Question: '''
Try
Dim SQLconnect As New SQLite.SQLiteConnection()
Dim SQLcommand As SQLiteCommand
SQLconnect.ConnectionString = "Data Source=" & Application.StartupPath & "\Database\db" & ";"
SQLconnect.Open() ' VS highlights this line
SQLcommand = SQLconnect.CreateCommand
SQLcommand.CommandText = "INSERT INTO Table1 (Status) VALUES ('Enabled')"
SQLcommand.ExecuteNonQuery()
SQLcommand.Dispose()
SQLconnect.Close()
Catch ex As Exception
MsgBox("Error: Operation unsuccessfull")
End Try
'''
Getting an error when I try to insert data in to the databse,
Error: The type initializer for 'System.Transactions.Diagnostics.DiagnosticTrace' threw an exception.
How Can I solve this problem ?

I tried it without using Try Catch Block
'''
Dim sqlConnection As New SQLite.SQLiteConnection()
Dim sqlCommand As New SQLiteCommand
sqlConnection.ConnectionString = "Data Source=db.s3db" 'is it because of the extension of the database ?
sqlConnection.Open()
sqlCommand = sqlConnection.CreateCommand()
sqlCommand.CommandText = "INSERT INTO Table1 (Status) VALUES ('Enabled')"
sqlConnection.Close()
'''
Is it because of the database extension ? I used sqlite Admin to create tables
I just tried it out in VS 2008, it works flawlessly. Why is it not working in VS 2010. Does it something have to do with app.config file ? or .net framework 4 ?
This is what I added in the app.config file
'''
<?xml version="1.0"?>
<configuration>
<startup useLegacyV2RuntimeActivationPolicy="true">
<supportedRuntime version="v4.0"/>
</startup>
<configSections>..................
'''
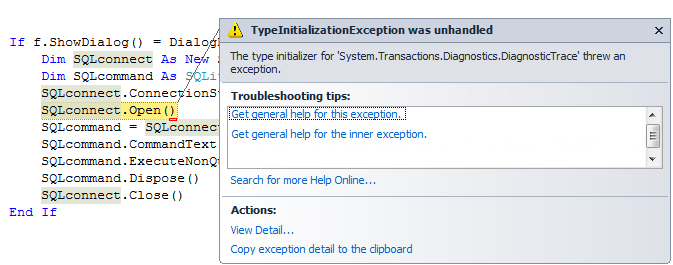
Answer: I was getting the error
> The type initializer for
'System.Transactions.Diagnostics.DiagnosticTrace'
threw an exception
because I added this line to app.config
'''
<startup useLegacyV2RuntimeActivationPolicy="true">
<supportedRuntime version="v4.0"/>
</startup>
'''
Without removing the old entry
'''
<startup>
<supportedRuntime version="v4.0" sku=".NETFramework,Version=v4.0"/>
</startup>
'''
I replaced the old entry with the new entry. Voila the error is gone.